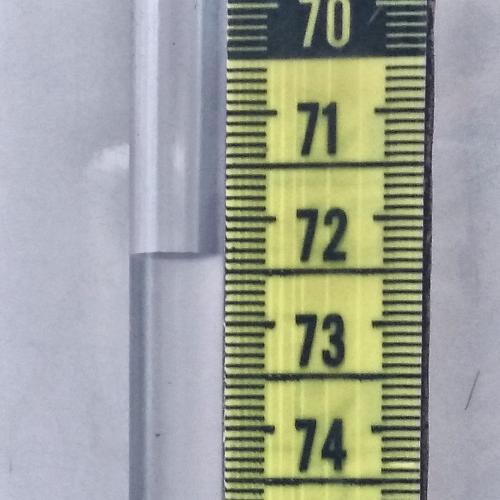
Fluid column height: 72.3 cm